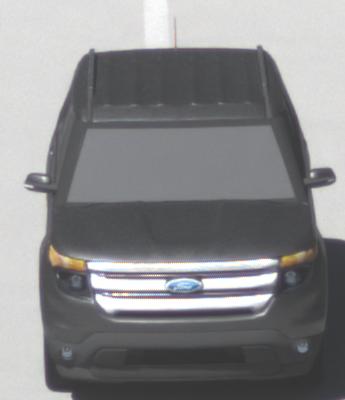
Make: Ford
Model: Explorer
Detailed model: Gen. 5
Model produced from: 2010
Model produced until: 2019
Doors: 5
Color: gray
Road condition: dry road
Daytime: midday
Contrast: high contrast